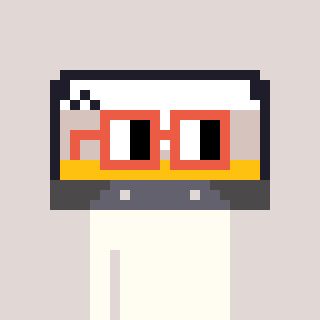
a pixel art character with square orange glasses, a cassette tape-shaped head and a redpinkish-colored body on a warm background